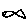
Label: fish